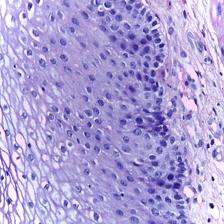
Diagnosis: Normal